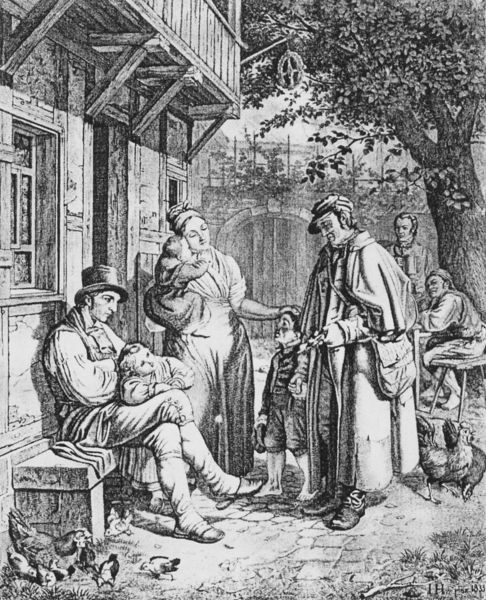
Titel: Der blinde Dorfgeiger
Künstler: Johann Hantzsch
Schlagwörter: baum, blätter, gruppe, mann, umhang, weiß, frauen, menschen, sitzen, fenster, frau, grau, holz, hut, männer, schwarz, tür, zeichnung, haus, tier, tiere, leute, zylinder, alt, jung, mütze, falten, steine, familie, kind, mutter, vater, kinder, garten, balkon, gamasche, schuhe, grafik, bank, schemel, draussen, tor, kreuz, torbogen, druck, stich, schwarzweiß, küken, tasche, kranz, biedermeier, fachwerk, hahn, huhn, sitzbank, säugling, erwachsene, hühner, stick, holzbalkon, väter, krezu, huhm, gamsche, aäter